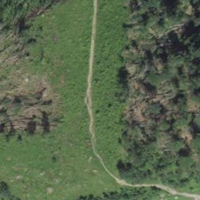
EUNIS habitat code: 44
Species observed at this site:
Anthocharis cardamines
Papilio machaon
Erynnis tages
Vanessa cardui
Pieris napi
Fragaria vesca
Neottia ovata